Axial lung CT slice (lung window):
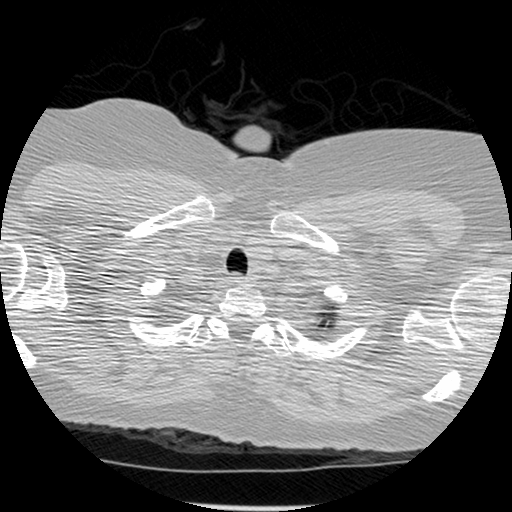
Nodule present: no